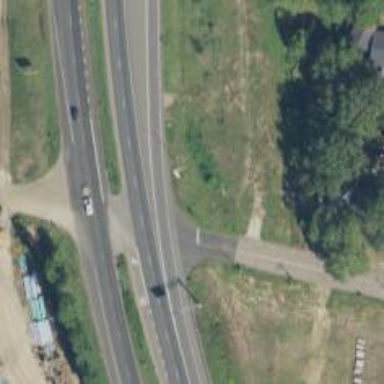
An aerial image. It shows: Asphalt trunk highway which is also expressway.